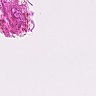
Metastatic tissue present: no